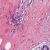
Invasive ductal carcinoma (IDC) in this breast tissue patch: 0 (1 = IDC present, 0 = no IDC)